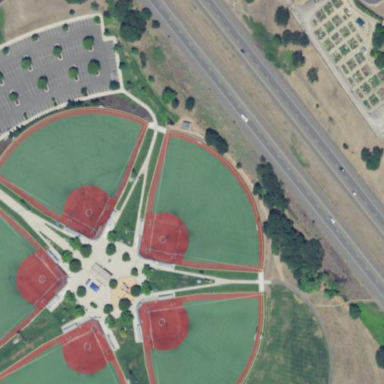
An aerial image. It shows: Softball pitch with artificial turf.